Question: I want to control this 3 buttons back,home,3rd button I know using onbackpressed the back button is control but how can I control or disable the home button and 3rd button
here I put it image you can check this. I have tried on back pressed and it works.
> Back Button
'''
@Override
public void onBackPressed()
{
// some work
}
'''

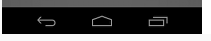
Answer: Post ICS i.e. Android 4+, the overriding of the HomeButton has been removed for security reasons, to enable the user exit in case the application turns out to be a malware.
There are few things that you can try:
You can set your activity single top, and start it over with clear to top flag when onPause() method is called, this will block the home button and opening other activities.
Listen to BOOT_COMPLETED broadcast to start your activity - this will protect you from users who will take the battery out of the device in order to reboot it.
Add Alarmmanager that will test every second if your app is alive and if it is not, then start it - This will protect you from userers that some how managed to close your app(may be with external tools).
Do this and no one be able to exit your app.